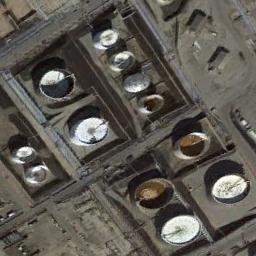
Label: storage tanks